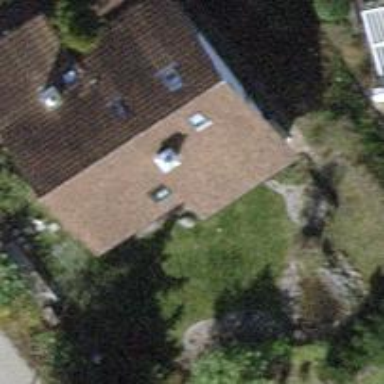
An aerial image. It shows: Detached building with gabled roof.